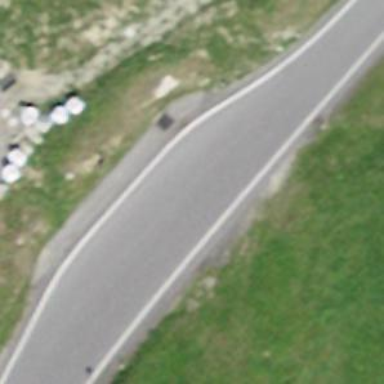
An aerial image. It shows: Passing place on the road.